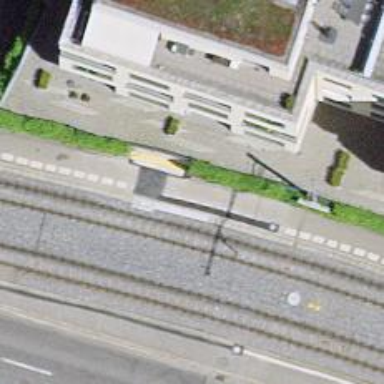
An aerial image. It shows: Platform for public transport and railway services.